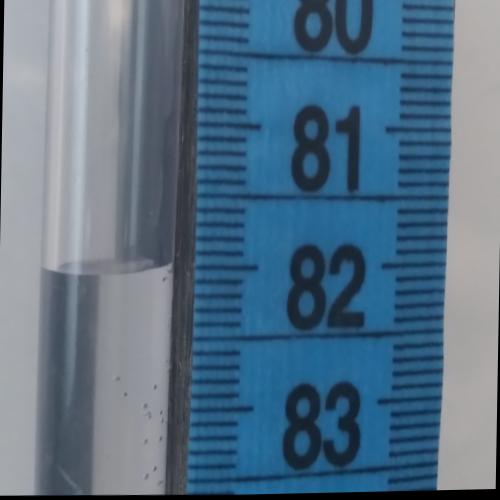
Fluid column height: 82.0 cm